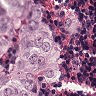
Metastatic tissue present: yes